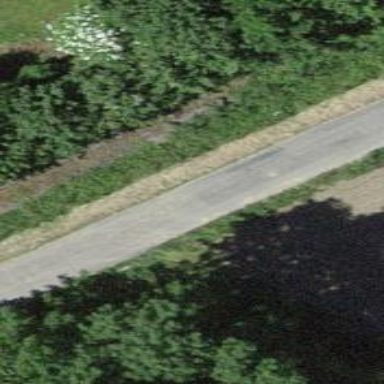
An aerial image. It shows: Unclassified paved road passing through agricultural land.